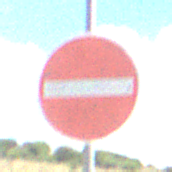
Verkehrszeichen: VerbotDerEinfahrt
Umgebung: Outdoor, Nature
Tageszeit: Midday
Wetter: PartlyCloudy
Licht: Natural
Jahreszeit: NotSpecified
Kontrast: HighContrast